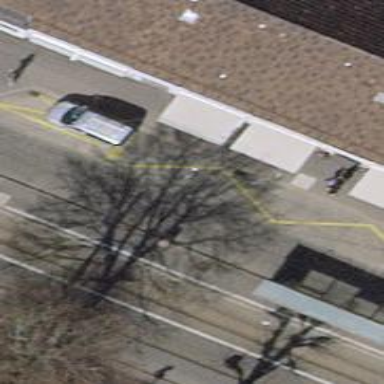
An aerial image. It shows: Trolleybus stop position for public transport.